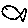
Label: fish